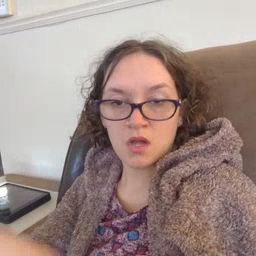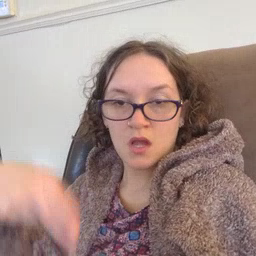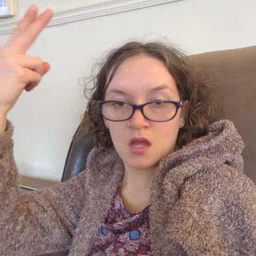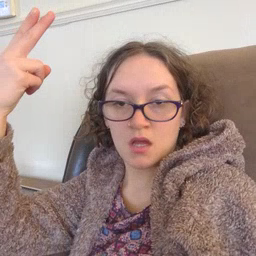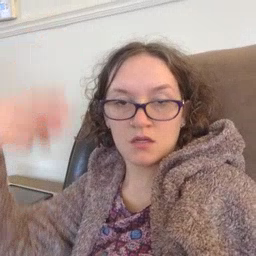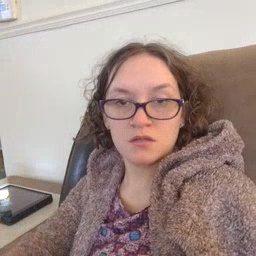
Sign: high